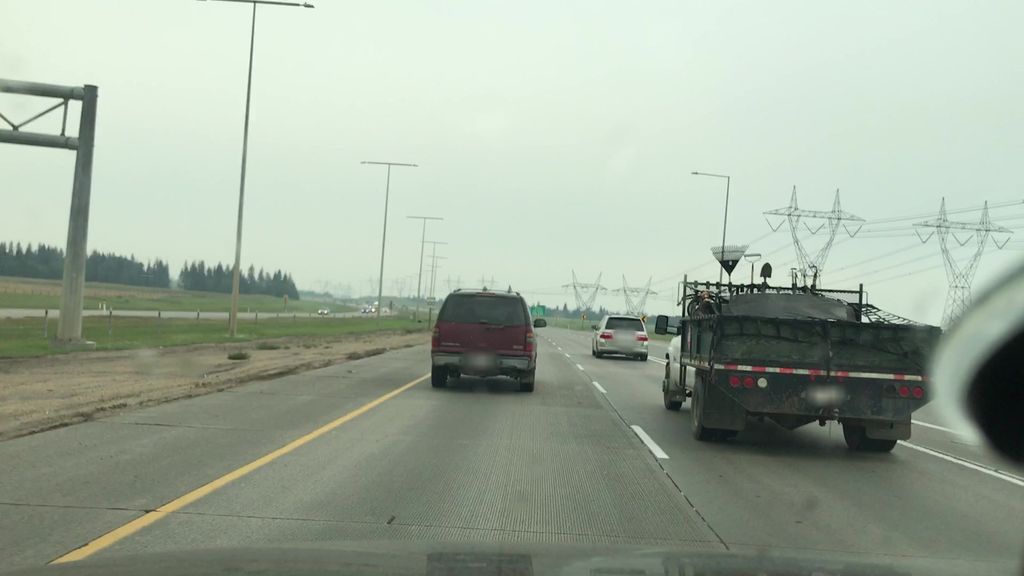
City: edmonton